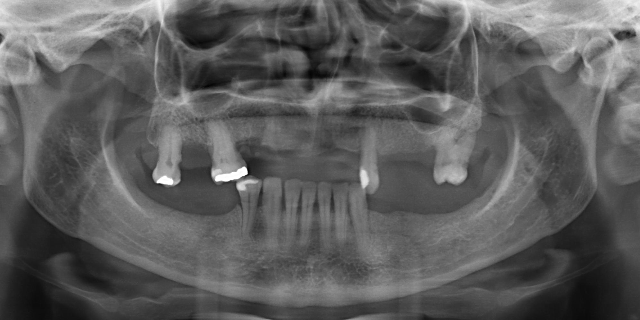
adult